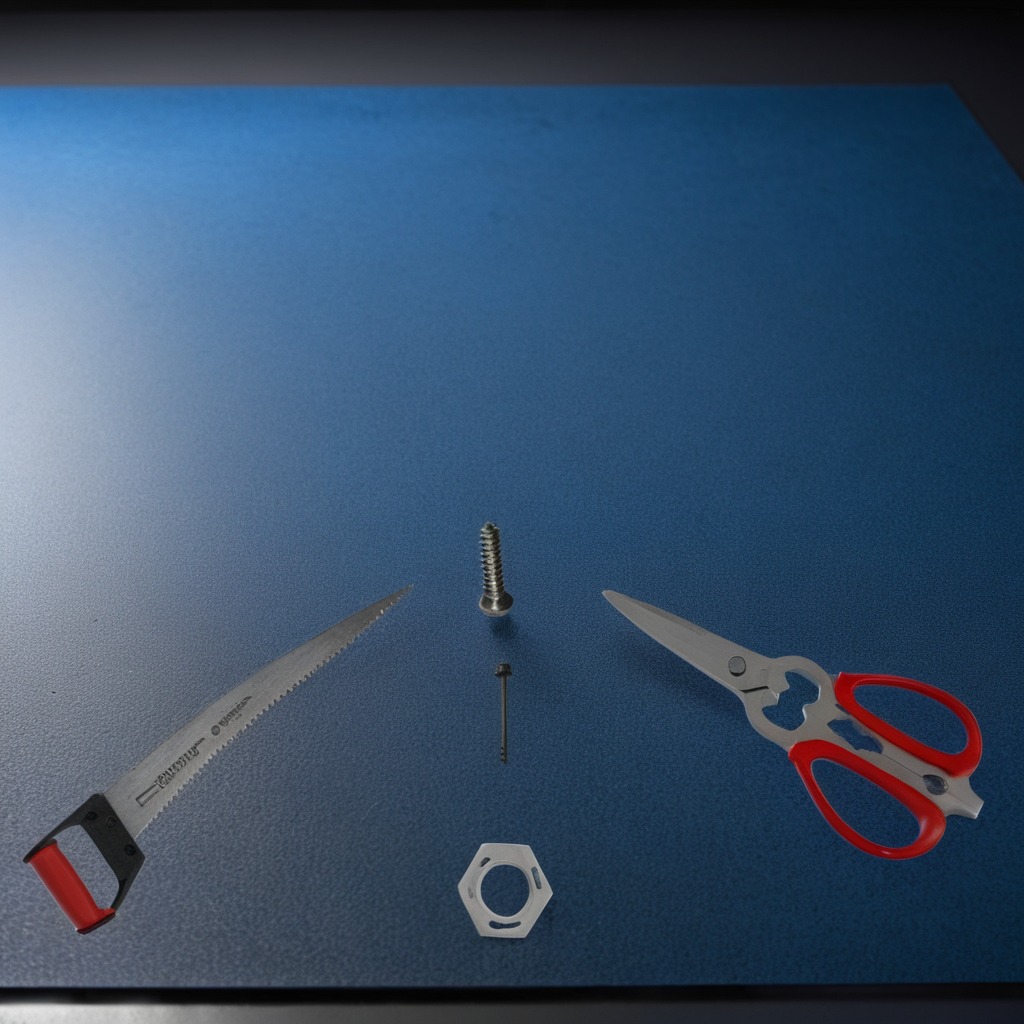
A metal machine screw, an iron nail, a handheld metal saw, a metal nut, and a pair of scissors are lying on a clean granite tabletop covered with a blue rubber mat inside a workshop under bright overhead lighting crisp shadows high clarity worn but beneath the mat.